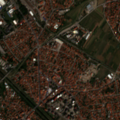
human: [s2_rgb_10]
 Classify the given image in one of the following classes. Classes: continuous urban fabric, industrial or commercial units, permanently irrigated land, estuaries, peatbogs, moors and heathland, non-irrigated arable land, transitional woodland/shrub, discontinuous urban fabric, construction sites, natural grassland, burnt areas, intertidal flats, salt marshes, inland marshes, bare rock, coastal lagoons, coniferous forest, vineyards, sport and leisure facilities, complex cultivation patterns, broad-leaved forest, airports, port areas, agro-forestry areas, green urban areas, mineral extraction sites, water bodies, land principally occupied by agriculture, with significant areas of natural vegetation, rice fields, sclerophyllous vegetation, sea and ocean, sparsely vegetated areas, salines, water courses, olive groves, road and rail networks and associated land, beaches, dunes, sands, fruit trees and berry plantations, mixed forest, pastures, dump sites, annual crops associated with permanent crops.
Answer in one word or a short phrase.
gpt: discontinuous urban fabric, industrial or commercial units